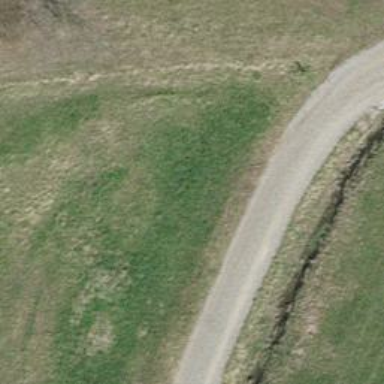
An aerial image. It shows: Gravel track with grade2 tracktype.